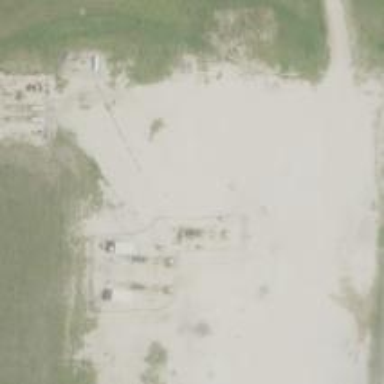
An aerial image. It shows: Petroleum well.